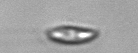
Label: Chrysochromulina